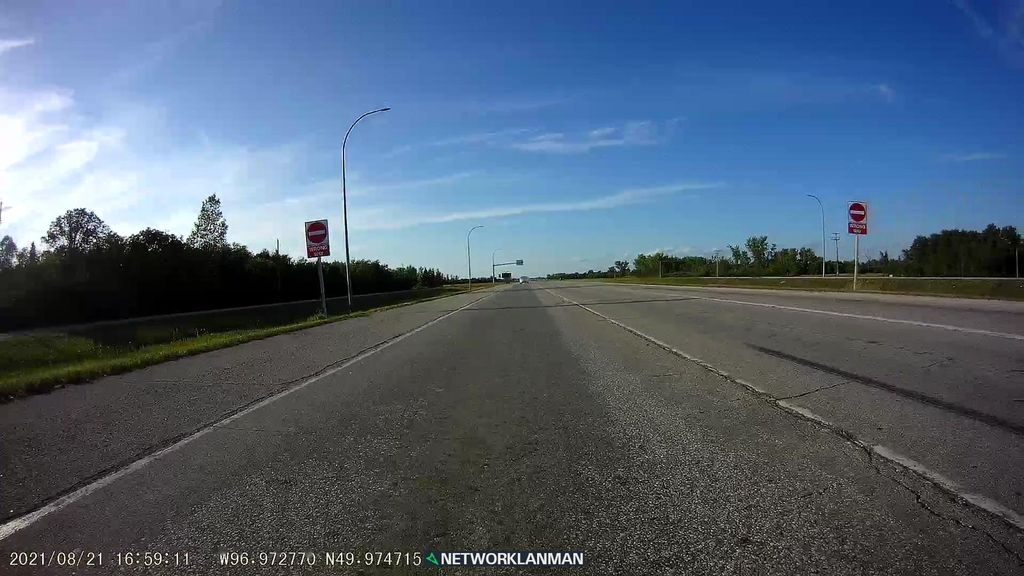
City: winnipeg